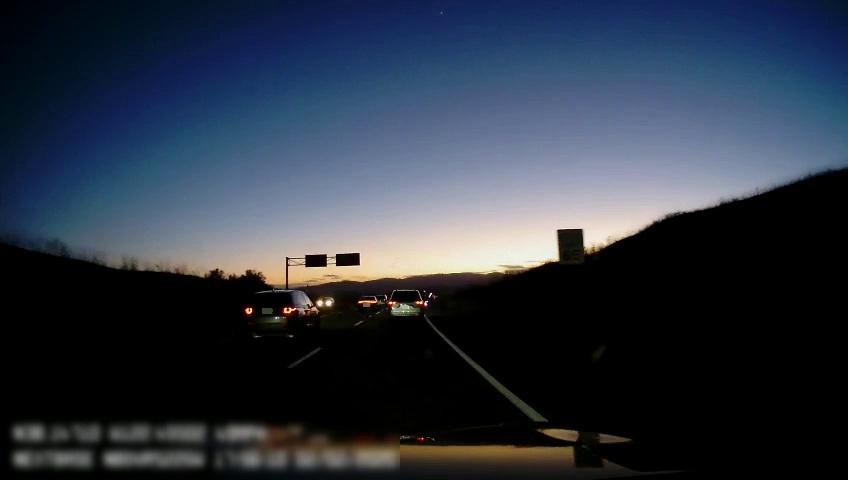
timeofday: Dusk/Dawn/Twilight
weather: Sunny
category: Drivable Space
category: Vehicles | Car
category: Vehicles | Car
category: Vehicles | SUV
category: Vehicles | SUV
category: Vehicles | Car
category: Lanes | Alternate Lane
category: Lanes | Current Lane
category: Lanes | Current Lane
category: Traffic | Signs